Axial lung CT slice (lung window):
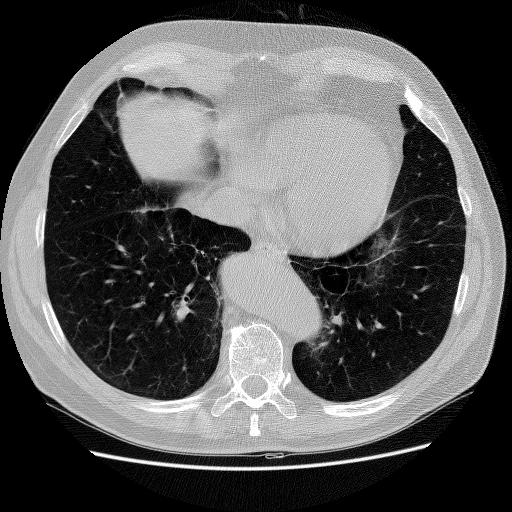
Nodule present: no